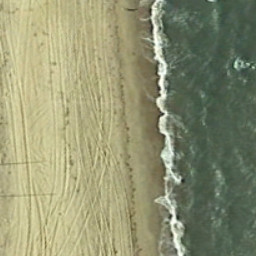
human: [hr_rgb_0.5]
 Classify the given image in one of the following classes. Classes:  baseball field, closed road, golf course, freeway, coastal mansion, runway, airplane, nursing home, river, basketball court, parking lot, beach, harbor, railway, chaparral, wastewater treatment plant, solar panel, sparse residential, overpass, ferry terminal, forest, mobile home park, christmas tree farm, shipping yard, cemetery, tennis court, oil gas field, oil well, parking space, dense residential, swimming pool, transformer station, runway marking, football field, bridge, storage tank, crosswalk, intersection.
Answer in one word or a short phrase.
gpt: beach